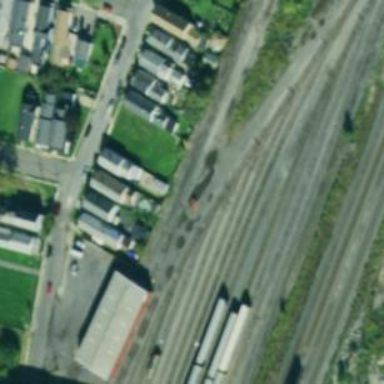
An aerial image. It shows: Railway yard in service.